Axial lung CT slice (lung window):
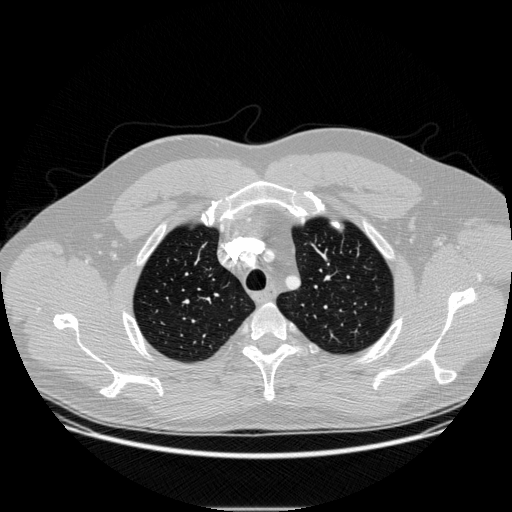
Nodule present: no